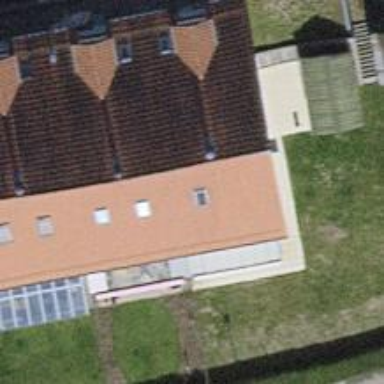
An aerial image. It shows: Terrace building.